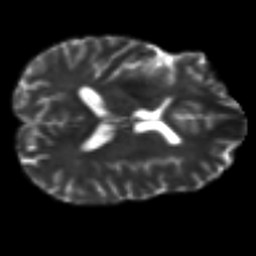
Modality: T2w
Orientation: axial
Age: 47
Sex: male
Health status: ill
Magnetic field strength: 3 T
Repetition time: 9 s
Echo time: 0.093 s